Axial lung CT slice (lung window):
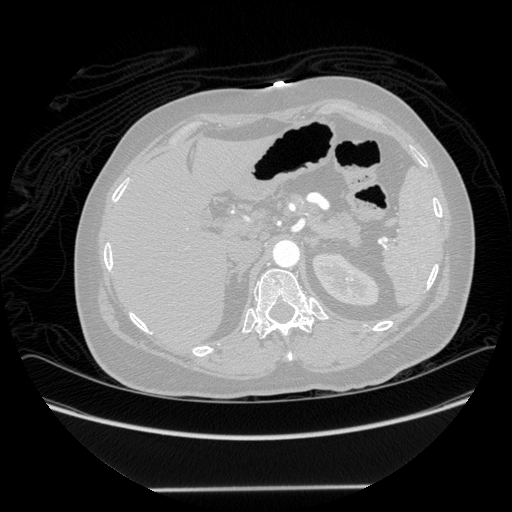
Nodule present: no